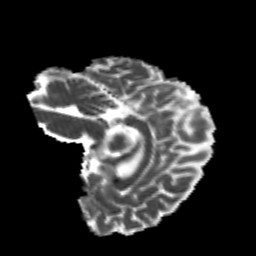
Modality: MD
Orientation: sagittal
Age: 23
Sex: female
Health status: healthy
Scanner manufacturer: philips
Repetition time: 7.391 s
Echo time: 0.08599 s